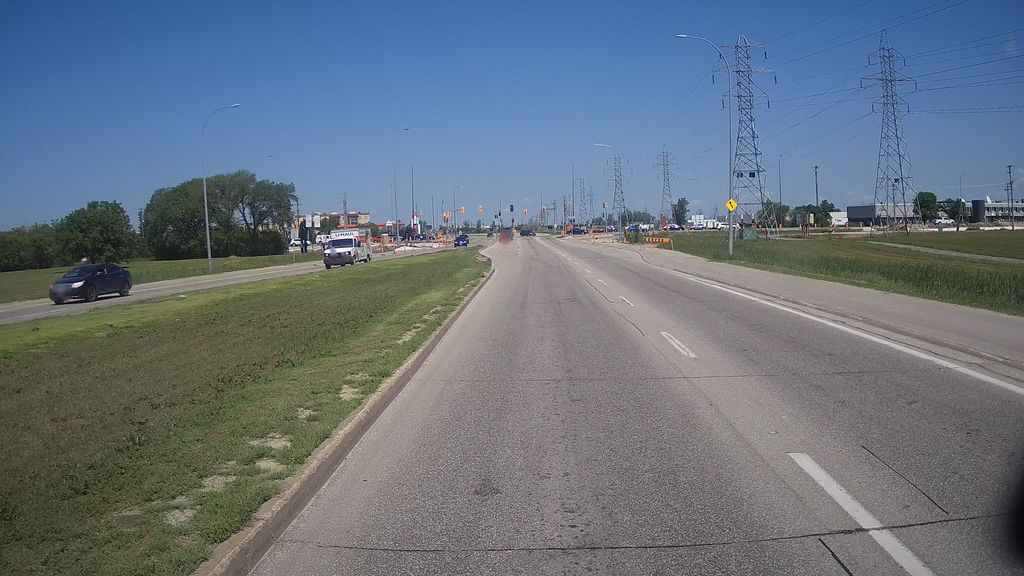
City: winnipeg